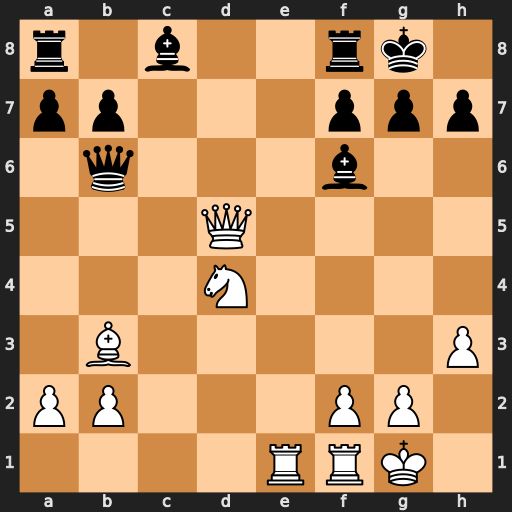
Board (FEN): r1b2rk1/pp3ppp/1q3b2/3Q4/3N4/1B5P/PP3PP1/4RRK1
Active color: w
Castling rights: -
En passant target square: -
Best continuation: Qxf7+ Rxf7 Re8#